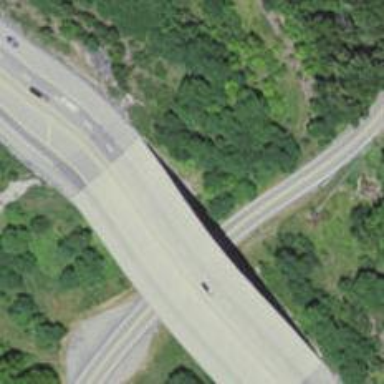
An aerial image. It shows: Viaduct bridge on asphalt trunk highway. It's expressway.